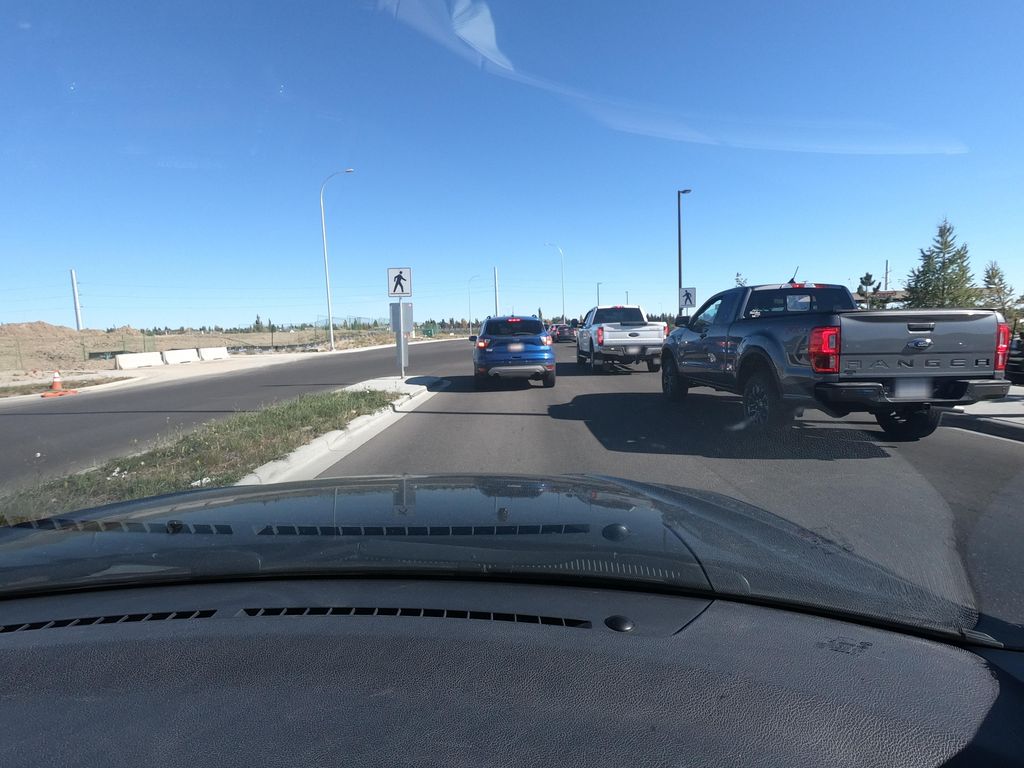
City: calgary